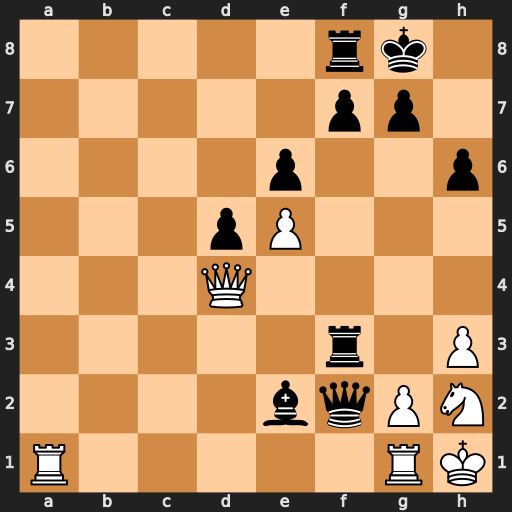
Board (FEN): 5rk1/5pp1/4p2p/3pP3/3Q4/5r1P/4bqPN/R5RK
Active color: w
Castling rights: -
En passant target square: -
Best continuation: Nxf3 Qxd4 Nxd4